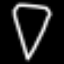
Label: diamond